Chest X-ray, PA view. Patient: 4 years old, sex F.
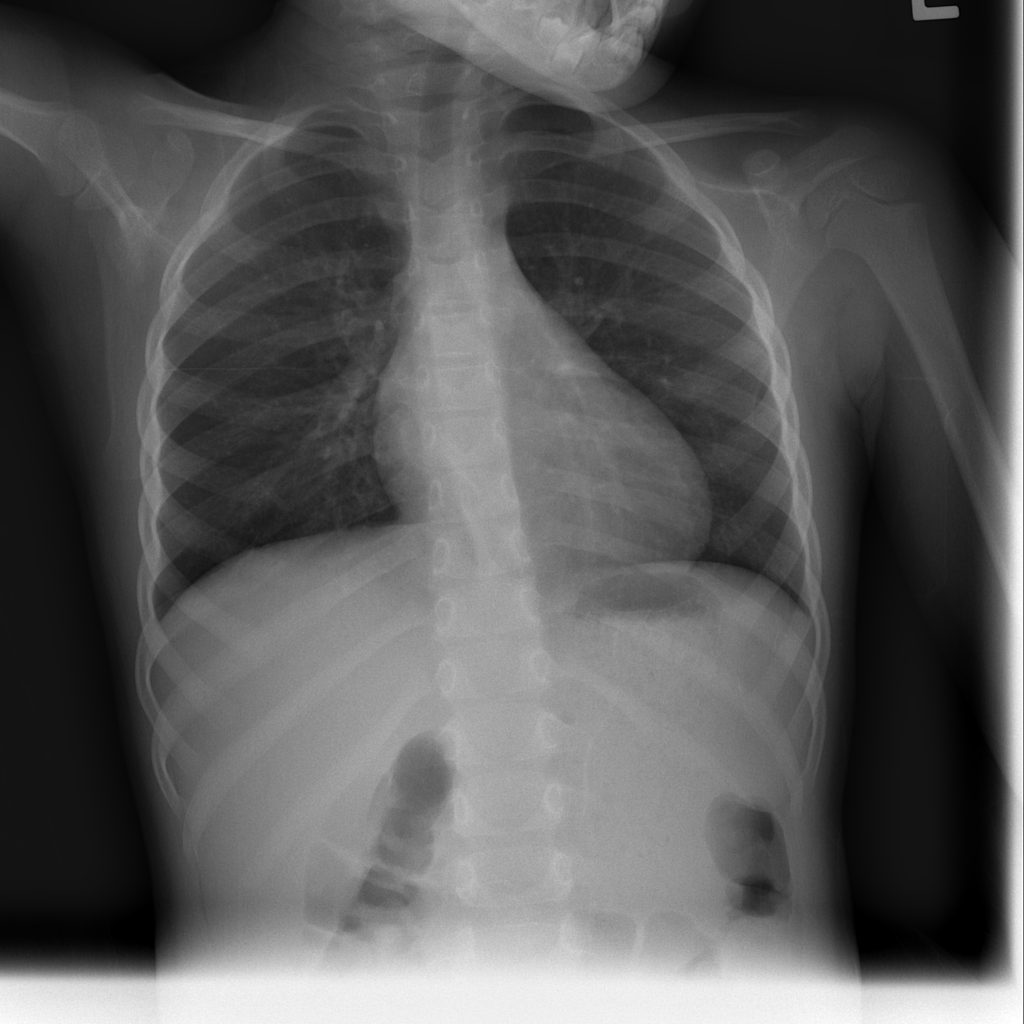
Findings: No Finding